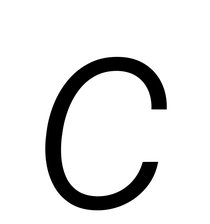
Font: Roboto-Italic_Light_Italic